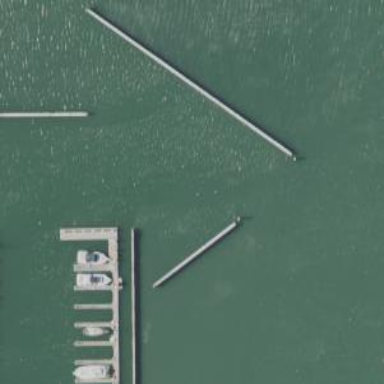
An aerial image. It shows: Breakwater structure.